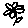
Label: flower